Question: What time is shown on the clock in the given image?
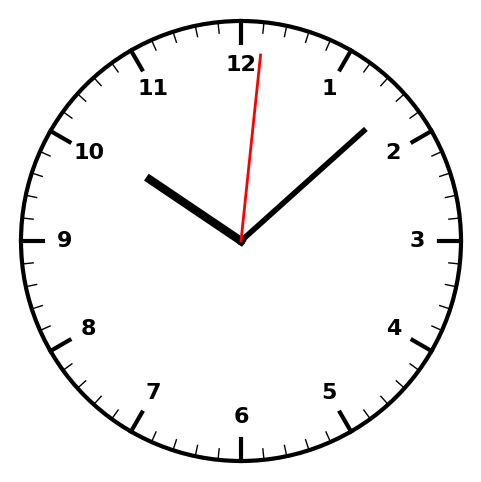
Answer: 10:08:01